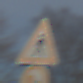
Verkehrszeichen: FussgaengerRechts
Zusatzzeichen unten: UeberholverbotKraftfahrzeuge
Umgebung: Outdoor, Nature
Tageszeit: MorningAfternoon
Wetter: PartlyCloudy
Licht: Natural
Jahreszeit: NotSpecified
Kontrast: HighContrast